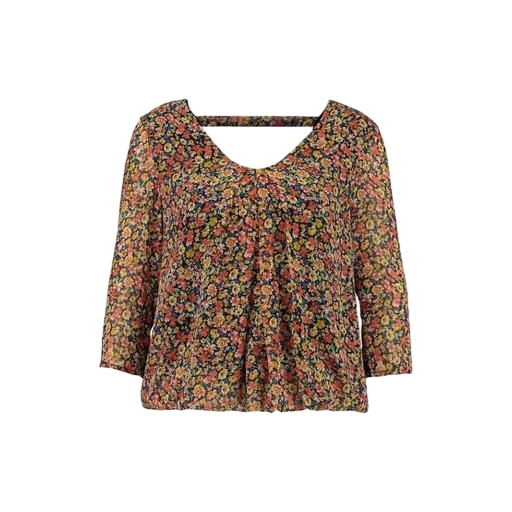
multicolor floral-print t-shirt only macy, multicolor floral-print boho shirt, multicolor v-neck top only macy, white background